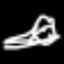
Label: clock